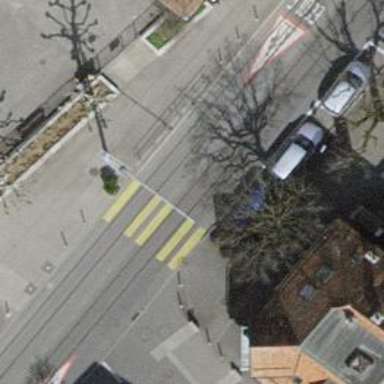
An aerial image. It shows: Tram crossing on the railway.